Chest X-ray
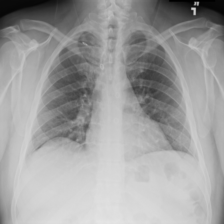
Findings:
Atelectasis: negative
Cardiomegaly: negative
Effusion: negative
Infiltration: negative
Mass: negative
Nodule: negative
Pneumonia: negative
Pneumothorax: negative
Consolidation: negative
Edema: negative
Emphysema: negative
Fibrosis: negative
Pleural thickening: negative
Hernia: negative